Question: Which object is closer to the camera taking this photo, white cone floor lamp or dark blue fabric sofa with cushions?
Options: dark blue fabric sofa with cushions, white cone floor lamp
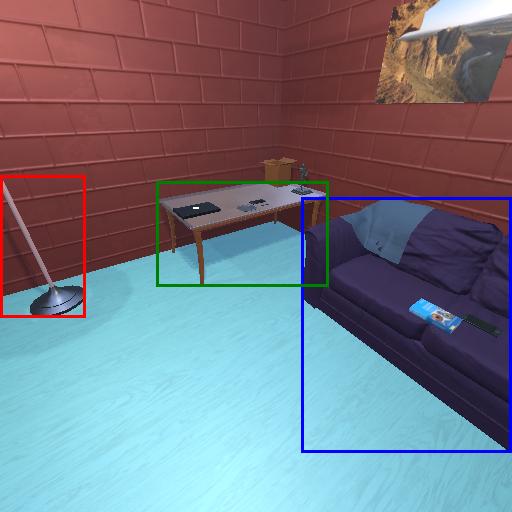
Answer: dark blue fabric sofa with cushions